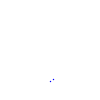
Particle: pion